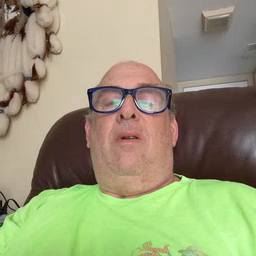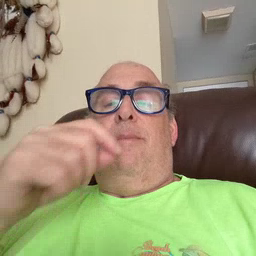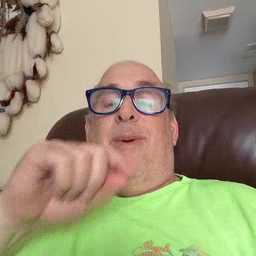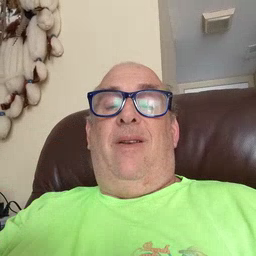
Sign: pen